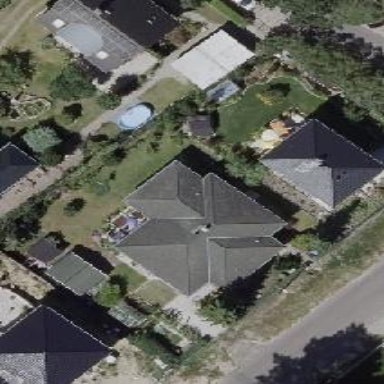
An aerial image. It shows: Detached building with hipped roof.